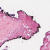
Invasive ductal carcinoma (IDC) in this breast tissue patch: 0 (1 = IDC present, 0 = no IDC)